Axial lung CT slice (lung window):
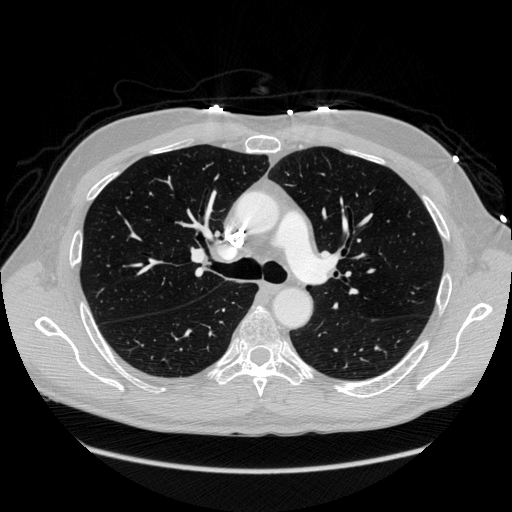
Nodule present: no